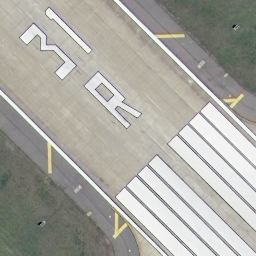
Label: runway